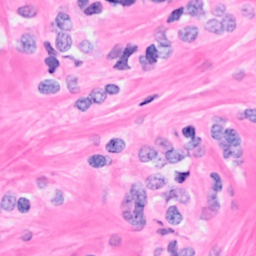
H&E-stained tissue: Breast